Question: I made a .jar file using NetBeans and when I try to run it on a different PC, it giver me this message:

It isn't a typo or anything because I made several other .jar files and got the same response. If the code matters, then here is the code:
'''
package java_blackjack;
import java.awt.CardLayout;
import java.util.Arrays;
import java.util.Scanner;
class globals{
static int[] dealer = new int[5];
static int[] player = new int[5];
static int number = 0;
}
public class java_blackjack extends javax.swing.JFrame {
public java_blackjack() {
initComponents();
}
@SuppressWarnings("unchecked")
// <editor-fold defaultstate="collapsed" desc="Generated Code">
private void initComponents() {
main = new javax.swing.JPanel();
panel1 = new javax.swing.JPanel();
title = new javax.swing.JLabel();
begin_button = new javax.swing.JToggleButton();
instructions_button = new javax.swing.JButton();
quit_button = new javax.swing.JButton();
panel2 = new javax.swing.JPanel();
jLabel2 = new javax.swing.JLabel();
jScrollPane1 = new javax.swing.JScrollPane();
panel2_textarea = new javax.swing.JTextArea();
hit_button = new javax.swing.JButton();
stand_button = new javax.swing.JButton();
results_panel = new javax.swing.JPanel();
results_title = new javax.swing.JLabel();
jScrollPane2 = new javax.swing.JScrollPane();
results_info = new javax.swing.JTextArea();
menu_button = new javax.swing.JButton();
instructions = new javax.swing.JPanel();
jLabel1 = new javax.swing.JLabel();
jScrollPane3 = new javax.swing.JScrollPane();
jTextArea1 = new javax.swing.JTextArea();
jButton1 = new javax.swing.JButton();
setDefaultCloseOperation(javax.swing.WindowConstants.EXIT_ON_CLOSE);
main.setFont(new java.awt.Font("Tahoma", 0, 18)); // NOI18N
main.setName("main"); // NOI18N
main.setLayout(new java.awt.CardLayout());
title.setFont(new java.awt.Font("Tahoma", 1, 24)); // NOI18N
title.setForeground(new java.awt.Color(0, 0, 204));
title.setText("Blackjack game");
begin_button.setText("BEGIN");
begin_button.addActionListener(new java.awt.event.ActionListener() {
public void actionPerformed(java.awt.event.ActionEvent evt) {
begin_buttonActionPerformed(evt);
}
});
instructions_button.setText("INSTRUCTIONS");
instructions_button.addActionListener(new java.awt.event.ActionListener() {
public void actionPerformed(java.awt.event.ActionEvent evt) {
instructions_buttonActionPerformed(evt);
}
});
quit_button.setText("QUIT");
quit_button.addActionListener(new java.awt.event.ActionListener() {
public void actionPerformed(java.awt.event.ActionEvent evt) {
quit_buttonActionPerformed(evt);
}
});
javax.swing.GroupLayout panel1Layout = new javax.swing.GroupLayout(panel1);
panel1.setLayout(panel1Layout);
panel1Layout.setHorizontalGroup(
panel1Layout.createParallelGroup(javax.swing.GroupLayout.Alignment.LEADING)
.addGroup(javax.swing.GroupLayout.Alignment.TRAILING, panel1Layout.createSequentialGroup()
.addContainerGap(108, Short.MAX_VALUE)
.addComponent(title)
.addGap(101, 101, 101))
.addGroup(panel1Layout.createSequentialGroup()
.addContainerGap()
.addGroup(panel1Layout.createParallelGroup(javax.swing.GroupLayout.Alignment.LEADING)
.addComponent(instructions_button, javax.swing.GroupLayout.Alignment.TRAILING, javax.swing.GroupLayout.DEFAULT_SIZE, javax.swing.GroupLayout.DEFAULT_SIZE, Short.MAX_VALUE)
.addComponent(begin_button, javax.swing.GroupLayout.Alignment.TRAILING, javax.swing.GroupLayout.DEFAULT_SIZE, javax.swing.GroupLayout.DEFAULT_SIZE, Short.MAX_VALUE)
.addComponent(quit_button, javax.swing.GroupLayout.DEFAULT_SIZE, javax.swing.GroupLayout.DEFAULT_SIZE, Short.MAX_VALUE))
.addContainerGap())
);
panel1Layout.setVerticalGroup(
panel1Layout.createParallelGroup(javax.swing.GroupLayout.Alignment.LEADING)
.addGroup(panel1Layout.createSequentialGroup()
.addComponent(title)
.addPreferredGap(javax.swing.LayoutStyle.ComponentPlacement.RELATED)
.addComponent(begin_button)
.addPreferredGap(javax.swing.LayoutStyle.ComponentPlacement.RELATED)
.addComponent(instructions_button)
.addPreferredGap(javax.swing.LayoutStyle.ComponentPlacement.RELATED)
.addComponent(quit_button)
.addGap(0, 11, Short.MAX_VALUE))
);
main.add(panel1, "panel1");
jLabel2.setFont(new java.awt.Font("Tahoma", 0, 18)); // NOI18N
jLabel2.setForeground(new java.awt.Color(0, 0, 255));
jLabel2.setText("The dealer has chosen his cards");
panel2_textarea.setColumns(20);
panel2_textarea.setRows(5);
panel2_textarea.setText("You: ");
jScrollPane1.setViewportView(panel2_textarea);
hit_button.setText("HIT");
hit_button.addActionListener(new java.awt.event.ActionListener() {
public void actionPerformed(java.awt.event.ActionEvent evt) {
hit_buttonActionPerformed(evt);
}
});
stand_button.setText("STAND");
stand_button.addActionListener(new java.awt.event.ActionListener() {
public void actionPerformed(java.awt.event.ActionEvent evt) {
stand_buttonActionPerformed(evt);
}
});
javax.swing.GroupLayout panel2Layout = new javax.swing.GroupLayout(panel2);
panel2.setLayout(panel2Layout);
panel2Layout.setHorizontalGroup(
panel2Layout.createParallelGroup(javax.swing.GroupLayout.Alignment.LEADING)
.addGroup(javax.swing.GroupLayout.Alignment.TRAILING, panel2Layout.createSequentialGroup()
.addContainerGap()
.addGroup(panel2Layout.createParallelGroup(javax.swing.GroupLayout.Alignment.TRAILING)
.addGroup(panel2Layout.createSequentialGroup()
.addGap(0, 53, Short.MAX_VALUE)
.addComponent(jLabel2))
.addComponent(jScrollPane1))
.addPreferredGap(javax.swing.LayoutStyle.ComponentPlacement.RELATED)
.addGroup(panel2Layout.createParallelGroup(javax.swing.GroupLayout.Alignment.LEADING)
.addComponent(hit_button, javax.swing.GroupLayout.Alignment.TRAILING, javax.swing.GroupLayout.PREFERRED_SIZE, 65, javax.swing.GroupLayout.PREFERRED_SIZE)
.addComponent(stand_button, javax.swing.GroupLayout.Alignment.TRAILING))
.addContainerGap())
);
panel2Layout.setVerticalGroup(
panel2Layout.createParallelGroup(javax.swing.GroupLayout.Alignment.LEADING)
.addGroup(panel2Layout.createSequentialGroup()
.addGroup(panel2Layout.createParallelGroup(javax.swing.GroupLayout.Alignment.LEADING)
.addGroup(panel2Layout.createSequentialGroup()
.addComponent(jLabel2, javax.swing.GroupLayout.PREFERRED_SIZE, 24, javax.swing.GroupLayout.PREFERRED_SIZE)
.addPreferredGap(javax.swing.LayoutStyle.ComponentPlacement.RELATED)
.addComponent(jScrollPane1, javax.swing.GroupLayout.PREFERRED_SIZE, 85, javax.swing.GroupLayout.PREFERRED_SIZE))
.addGroup(javax.swing.GroupLayout.Alignment.TRAILING, panel2Layout.createSequentialGroup()
.addContainerGap()
.addComponent(hit_button)
.addPreferredGap(javax.swing.LayoutStyle.ComponentPlacement.RELATED)
.addComponent(stand_button)))
.addContainerGap(javax.swing.GroupLayout.DEFAULT_SIZE, Short.MAX_VALUE))
);
main.add(panel2, "panel2");
results_title.setFont(new java.awt.Font("Tahoma", 0, 18)); // NOI18N
results_title.setForeground(new java.awt.Color(0, 0, 255));
results_title.setText("THE RESULTS GO HERE");
results_info.setColumns(20);
results_info.setRows(5);
results_info.setText("What ever results there may be,
they will appear here.");
jScrollPane2.setViewportView(results_info);
menu_button.setText("MENU");
menu_button.addActionListener(new java.awt.event.ActionListener() {
public void actionPerformed(java.awt.event.ActionEvent evt) {
menu_buttonActionPerformed(evt);
}
});
javax.swing.GroupLayout results_panelLayout = new javax.swing.GroupLayout(results_panel);
results_panel.setLayout(results_panelLayout);
results_panelLayout.setHorizontalGroup(
results_panelLayout.createParallelGroup(javax.swing.GroupLayout.Alignment.LEADING)
.addGroup(results_panelLayout.createSequentialGroup()
.addGap(71, 71, 71)
.addComponent(results_title, javax.swing.GroupLayout.PREFERRED_SIZE, 252, javax.swing.GroupLayout.PREFERRED_SIZE)
.addContainerGap(73, Short.MAX_VALUE))
.addGroup(results_panelLayout.createSequentialGroup()
.addContainerGap()
.addComponent(jScrollPane2)
.addPreferredGap(javax.swing.LayoutStyle.ComponentPlacement.RELATED)
.addComponent(menu_button)
.addContainerGap())
);
results_panelLayout.setVerticalGroup(
results_panelLayout.createParallelGroup(javax.swing.GroupLayout.Alignment.LEADING)
.addGroup(results_panelLayout.createSequentialGroup()
.addComponent(results_title, javax.swing.GroupLayout.PREFERRED_SIZE, 24, javax.swing.GroupLayout.PREFERRED_SIZE)
.addPreferredGap(javax.swing.LayoutStyle.ComponentPlacement.RELATED, javax.swing.GroupLayout.DEFAULT_SIZE, Short.MAX_VALUE)
.addGroup(results_panelLayout.createParallelGroup(javax.swing.GroupLayout.Alignment.LEADING)
.addComponent(jScrollPane2, javax.swing.GroupLayout.Alignment.TRAILING, javax.swing.GroupLayout.PREFERRED_SIZE, 85, javax.swing.GroupLayout.PREFERRED_SIZE)
.addComponent(menu_button, javax.swing.GroupLayout.Alignment.TRAILING))
.addContainerGap())
);
main.add(results_panel, "results_panel");
jLabel1.setFont(new java.awt.Font("Tahoma", 0, 18)); // NOI18N
jLabel1.setForeground(new java.awt.Color(0, 0, 255));
jLabel1.setText("Instructions");
jTextArea1.setColumns(20);
jTextArea1.setRows(5);
jTextArea1.setText("You have to get 21 or closer to 21 than the dealer.
If you go over 21, you lose. Click hit to pull another
card and stand to finish.");
jScrollPane3.setViewportView(jTextArea1);
jButton1.setText("Menu");
jButton1.addActionListener(new java.awt.event.ActionListener() {
public void actionPerformed(java.awt.event.ActionEvent evt) {
jButton1ActionPerformed(evt);
}
});
javax.swing.GroupLayout instructionsLayout = new javax.swing.GroupLayout(instructions);
instructions.setLayout(instructionsLayout);
instructionsLayout.setHorizontalGroup(
instructionsLayout.createParallelGroup(javax.swing.GroupLayout.Alignment.LEADING)
.addGroup(instructionsLayout.createSequentialGroup()
.addGroup(instructionsLayout.createParallelGroup(javax.swing.GroupLayout.Alignment.LEADING)
.addGroup(instructionsLayout.createSequentialGroup()
.addGap(151, 151, 151)
.addComponent(jLabel1)
.addGap(0, 142, Short.MAX_VALUE))
.addGroup(instructionsLayout.createSequentialGroup()
.addContainerGap()
.addComponent(jScrollPane3)
.addPreferredGap(javax.swing.LayoutStyle.ComponentPlacement.RELATED)
.addComponent(jButton1)))
.addContainerGap())
);
instructionsLayout.setVerticalGroup(
instructionsLayout.createParallelGroup(javax.swing.GroupLayout.Alignment.LEADING)
.addGroup(instructionsLayout.createSequentialGroup()
.addComponent(jLabel1)
.addPreferredGap(javax.swing.LayoutStyle.ComponentPlacement.RELATED)
.addGroup(instructionsLayout.createParallelGroup(javax.swing.GroupLayout.Alignment.LEADING)
.addComponent(jScrollPane3, javax.swing.GroupLayout.PREFERRED_SIZE, 0, Short.MAX_VALUE)
.addGroup(instructionsLayout.createSequentialGroup()
.addGap(0, 65, Short.MAX_VALUE)
.addComponent(jButton1)))
.addContainerGap())
);
main.add(instructions, "instructions");
javax.swing.GroupLayout layout = new javax.swing.GroupLayout(getContentPane());
getContentPane().setLayout(layout);
layout.setHorizontalGroup(
layout.createParallelGroup(javax.swing.GroupLayout.Alignment.LEADING)
.addComponent(main, javax.swing.GroupLayout.DEFAULT_SIZE, javax.swing.GroupLayout.DEFAULT_SIZE, Short.MAX_VALUE)
);
layout.setVerticalGroup(
layout.createParallelGroup(javax.swing.GroupLayout.Alignment.LEADING)
.addComponent(main, javax.swing.GroupLayout.DEFAULT_SIZE, javax.swing.GroupLayout.DEFAULT_SIZE, Short.MAX_VALUE)
);
main.getAccessibleContext().setAccessibleName("main");
pack();
}// </editor-fold>
private void menu_buttonActionPerformed(java.awt.event.ActionEvent evt) {
CardLayout cl = (CardLayout)(main.getLayout());
cl.show(main, "panel1");
}
private void begin_buttonActionPerformed(java.awt.event.ActionEvent evt) {
game.begin_game();
}
private void hit_buttonActionPerformed(java.awt.event.ActionEvent evt) {
game.hit(globals.number);
globals.number += 1;
game.player_turn_2();
}
private void stand_buttonActionPerformed(java.awt.event.ActionEvent evt) {
game.stand();
}
private void quit_buttonActionPerformed(java.awt.event.ActionEvent evt) {
System.exit(0);
}
private void jButton1ActionPerformed(java.awt.event.ActionEvent evt) {
CardLayout cl = (CardLayout)(main.getLayout());
cl.show(main, "panel1");
}
private void instructions_buttonActionPerformed(java.awt.event.ActionEvent evt) {
CardLayout cl = (CardLayout)(main.getLayout());
cl.show(main, "instructions");
}
class game_properties {
Scanner field = new Scanner(System.in);
public void begin_game(){
globals.dealer = new int[5];
globals.player = new int[5];
globals.number = 0;
dealer_turn();
}
public int shuffle(){
int current = (int)(1+Math.random()*10);
return current;
}
public void dealer_turn(){
int number = 0;
int nowNum = 0;
int mode = 0;
String info = "";
while (number < 14){
globals.dealer[nowNum] = shuffle();
number += globals.dealer[nowNum];
nowNum += 1;
}
int dealer_cards = 0;
for (int i=0;i<5;i++){
dealer_cards += globals.dealer[i];
}
if (dealer_cards == 21){
info = ("Dealer wins. he has 21.");
CardLayout cl = (CardLayout)(main.getLayout());
cl.show(main, "results_panel");
panel2_textarea.setText(info);
} else if (dealer_cards > 21){
info = ("You win, dealer went bust.");
CardLayout cl = (CardLayout)(main.getLayout());
cl.show(main, "results_panel");
panel2_textarea.setText(info);
} else if (dealer_cards < 21){
info = ("Dealer has chosen his cards.");
CardLayout cl = (CardLayout)(main.getLayout());
cl.show(main, "panel2");
panel2_textarea.setText(info);
player_turn();
}
}
public void hit(int num){
globals.player[num] = shuffle();
}
public void stand(){
String info = "";
int dealerNumber = 0;
int playerNumber = 0;
for (int i=0;i<5;i++){
dealerNumber += globals.dealer[i];
}
for (int i=0;i<5;i++){
playerNumber += globals.player[i];
}
//System.out.println("You: "+Arrays.toString(globals.player)+" total: "+playerNumber);
//System.out.println("Dealer: "+Arrays.toString(globals.dealer)+" total: "+dealerNumber);
if (playerNumber == dealerNumber){
info = ("Push, you both got the same.
You: "+playerNumber
+ "
Dealer: "+dealerNumber);
} else if (playerNumber > dealerNumber){
info = ("You win! You have more than the dealer.
You: "+playerNumber
+ "
Dealer: "+dealerNumber);
} else if(dealerNumber > playerNumber) {
info = ("You lose, the dealer has more than you.
You: "+playerNumber
+ "
Dealer: "+dealerNumber);
}
CardLayout cl = (CardLayout)(main.getLayout());
cl.show(main, "results_panel");
results_info.setText(info);
}
public void player_turn(){
for (int i=0;i<2;i++){
globals.player[i] = shuffle();
globals.number += 1;
}
player_turn_2();
}
public void player_turn_2(){
int sum = 0;
String info = "";
for (int i=0;i<5;i++){
sum += globals.player[i];
}
if (sum < 21) {
info = ("Your total is: "+sum+"
What do you wish to do? hit or stand?");
CardLayout cl = (CardLayout)(main.getLayout());
cl.show(main, "panel2");
panel2_textarea.setText(info);
} else if(sum == 21){
info = ("Your total is: "+sum+"
You win!");
CardLayout cl = (CardLayout)(main.getLayout());
cl.show(main, "results_panel");
results_info.setText(info);
} else if(sum > 21){
info = ("Your total is: "+sum+"
You went bust!");
CardLayout cl = (CardLayout)(main.getLayout());
cl.show(main, "results_panel");
results_info.setText(info);
}
}
}
// end your code here
game_properties game = new game_properties();
public static void main(String args[]) {
/* Set the Nimbus look and feel */
//<editor-fold defaultstate="collapsed" desc=" Look and feel setting code (optional) ">
/* If Nimbus (introduced in Java SE 6) is not available, stay with the default look and feel.
* For details see http://download.oracle.com/javase/tutorial/uiswing/lookandfeel/plaf.html
*/
try {
for (javax.swing.UIManager.LookAndFeelInfo info : javax.swing.UIManager.getInstalledLookAndFeels()) {
if ("Nimbus".equals(info.getName())) {
javax.swing.UIManager.setLookAndFeel(info.getClassName());
break;
}
}
} catch (ClassNotFoundException ex) {
java.util.logging.Logger.getLogger(java_blackjack.class.getName()).log(java.util.logging.Level.SEVERE, null, ex);
} catch (InstantiationException ex) {
java.util.logging.Logger.getLogger(java_blackjack.class.getName()).log(java.util.logging.Level.SEVERE, null, ex);
} catch (IllegalAccessException ex) {
java.util.logging.Logger.getLogger(java_blackjack.class.getName()).log(java.util.logging.Level.SEVERE, null, ex);
} catch (javax.swing.UnsupportedLookAndFeelException ex) {
java.util.logging.Logger.getLogger(java_blackjack.class.getName()).log(java.util.logging.Level.SEVERE, null, ex);
}
//</editor-fold>
java.awt.EventQueue.invokeLater(new Runnable() {
public void run() {
new java_blackjack().setVisible(true);
}
});
}
// Variables declaration - do not modify
private javax.swing.JToggleButton begin_button;
private javax.swing.JButton hit_button;
private javax.swing.JPanel instructions;
private javax.swing.JButton instructions_button;
private javax.swing.JButton jButton1;
private javax.swing.JLabel jLabel1;
private javax.swing.JLabel jLabel2;
private javax.swing.JScrollPane jScrollPane1;
private javax.swing.JScrollPane jScrollPane2;
private javax.swing.JScrollPane jScrollPane3;
private javax.swing.JTextArea jTextArea1;
private javax.swing.JPanel main;
private javax.swing.JButton menu_button;
private javax.swing.JPanel panel1;
private javax.swing.JPanel panel2;
private javax.swing.JTextArea panel2_textarea;
private javax.swing.JButton quit_button;
private javax.swing.JTextArea results_info;
private javax.swing.JPanel results_panel;
private javax.swing.JLabel results_title;
private javax.swing.JButton stand_button;
private javax.swing.JLabel title;
// End of variables declaration
}
'''
someone please help me. this problem is limiting my java programs
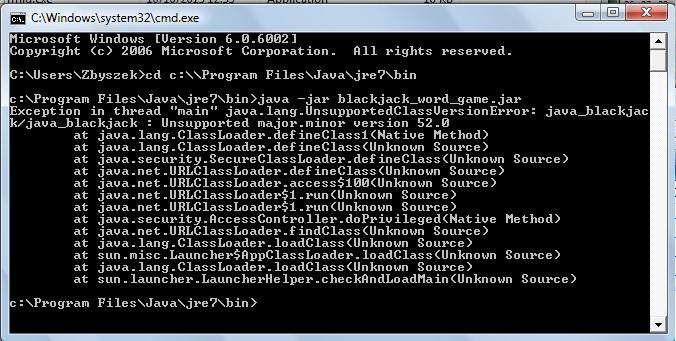
Answer: The java version that you compile with should be less than or equal to the java version that you are using to execute.
For ex if you compile something with Java , it can only run on JRE's 1.7.1 and higher. It will with the same exception if you run it on